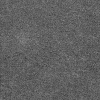
Atmospheric dust classification: dusty